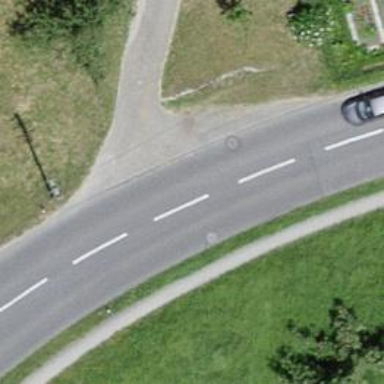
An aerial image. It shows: Tertiary road with asphalt surface.